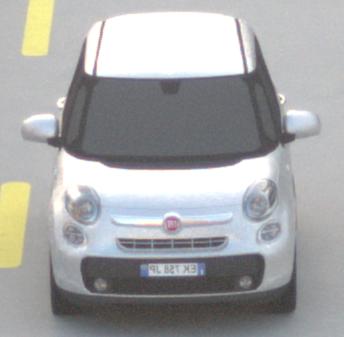
Make: Fiat
Model: 500L 1.4 16V
Detailed model: 500L (199)
Model produced from: 2012/10
Model produced until: 2017/05
Doors: 5
Color: white
Road condition: dry road
Daytime: sunrise or sunset
Contrast: low contrast